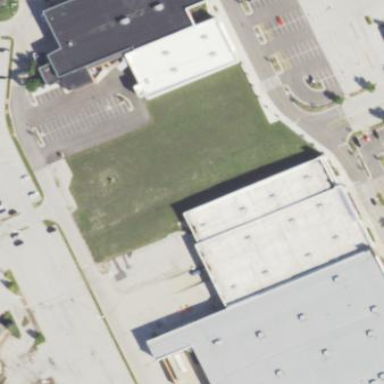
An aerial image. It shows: Retail building.